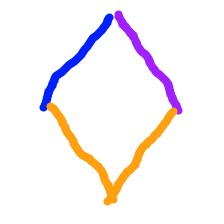
Shape: rhombus